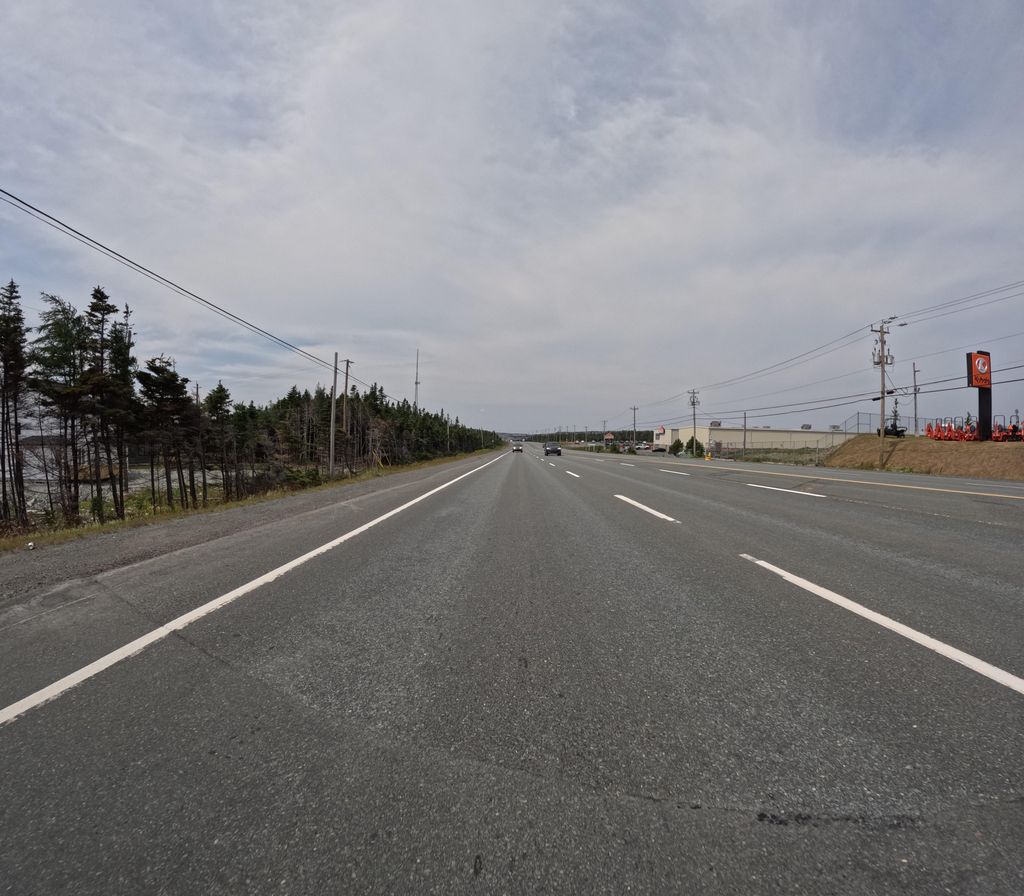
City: st_johns